Question: i try to send Image Object as serialized File from Client to Server by @TCP
And get this exception

Server Code
'''
namespace Receiver
{
[Serializable()]
public class ImageSerial : ISerializable
{
public Image img = null;
public ImageSerial(SerializationInfo info, StreamingContext ctxt)
{
img = (Image)info.GetValue("OMG", typeof(Image));
}
public void GetObjectData(SerializationInfo info, StreamingContext context)
{
info.AddValue("OMG", img);
}
}
public class ObjSerial
{
private Stream stream;
private BinaryFormatter bformatter;
private string FILENAME = "m.bin";
ImageSerial mp = new ImageSerial();
public Image getImgFromBin()
{
stream = File.Open(FILENAME, FileMode.Open);
bformatter = new BinaryFormatter();
mp = (ImageSerial)bformatter.Deserialize(stream);
stream.Close();
return mp.img;
}
'''
Client code
'''
namespace WindowsFormsApplication5
{
[Serializable()]
class ImageSerial :ISerializable
{
public Image img = null;
public ImageSerial() { }
public ImageSerial(SerializationInfo info, StreamingContext ctxt)
{
img = (Image)info.GetValue("OMG", typeof(Image));
}
public void GetObjectData(SerializationInfo info, StreamingContext context)
{
info.AddValue("OMG",img);
}
}
public class ObjSerial
{
private string FILENAME = "m.bin";
private TcpClient tcpClient;
private FileStream fstFile;
private NetworkStream strRemote;
private string SERVERIP = "10.102.239.207";
private int SERVERPort = 5051;
public void start(Image ims)
{
ImageSerial mp = new ImageSerial();
mp.img = ims;
Stream stream = File.Open(FILENAME, FileMode.Create);
BinaryFormatter bformatter = new BinaryFormatter();
bformatter.Serialize(stream, mp);
stream.Close();
//Clear mp for further usage.
sendFile();
}
private void ConnectToServer(string ServerIP, int ServerPort)
{
tcpClient = new TcpClient();
try
{
tcpClient.Connect(ServerIP, ServerPort);
}
catch (Exception exMessage)
{
// Display any possible error
}
}
private void sendFile()
{
ConnectToServer(SERVERIP, SERVERPort);
if (tcpClient.Connected == false)
{
ConnectToServer(SERVERIP, SERVERPort);
}
strRemote = tcpClient.GetStream();
fstFile = new FileStream(FILENAME, FileMode.Open, FileAccess.Read);
int bytesSize = 0;
byte[] downBuffer = new byte[2048];
while ((bytesSize = fstFile.Read(downBuffer, 0, downBuffer.Length)) > 0)
{
strRemote.Write(downBuffer, 0, bytesSize);
}
tcpClient.Close();
strRemote.Close();
fstFile.Close();
}
}
'''
i have read many topic about this exception and all of them talk about two solution
- -
but still not work
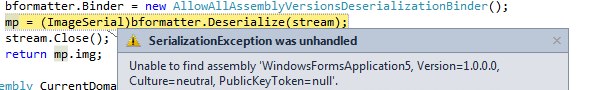
Answer: Of course the server side will not find the client side assembly. And it should not. Your client side code must not live in the server side. The problem here is that you defined your 'ImageSerial' class twice, one in the server and one in the client. That's plain wrong if you control both sides. Create a common assembly that is referenced by both the client and the server and put your common classes there.
Also, remove all references from the server to the client. It should be the other way bound if you wish, or use an intermediate service layer such as WCF.